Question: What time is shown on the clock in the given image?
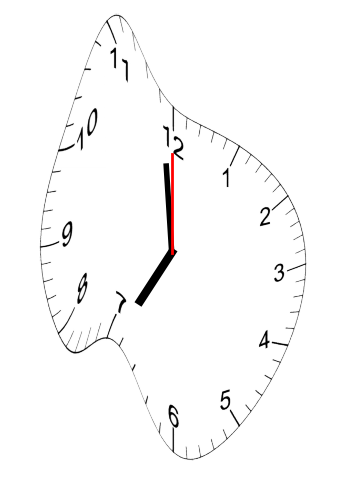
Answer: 06:59:00